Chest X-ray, PA view. Patient: 71 years old, sex M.
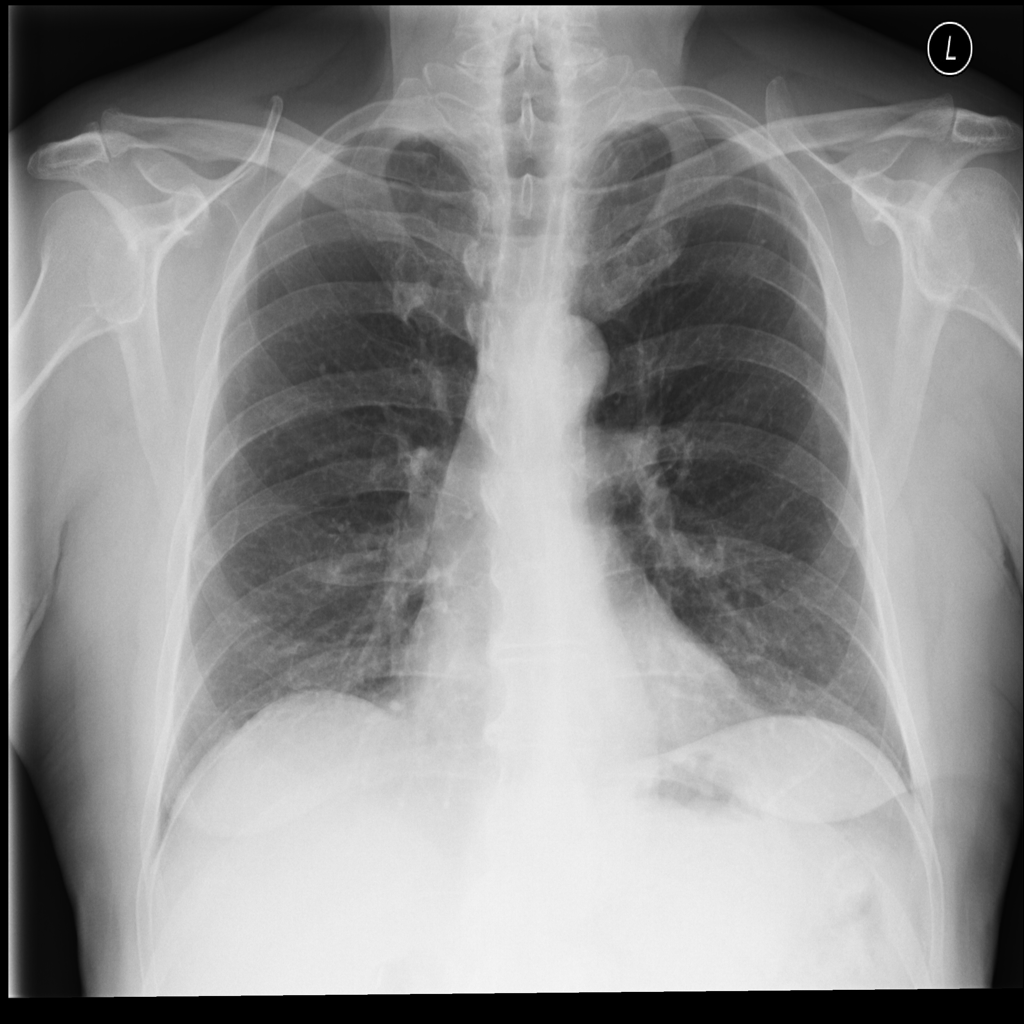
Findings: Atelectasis